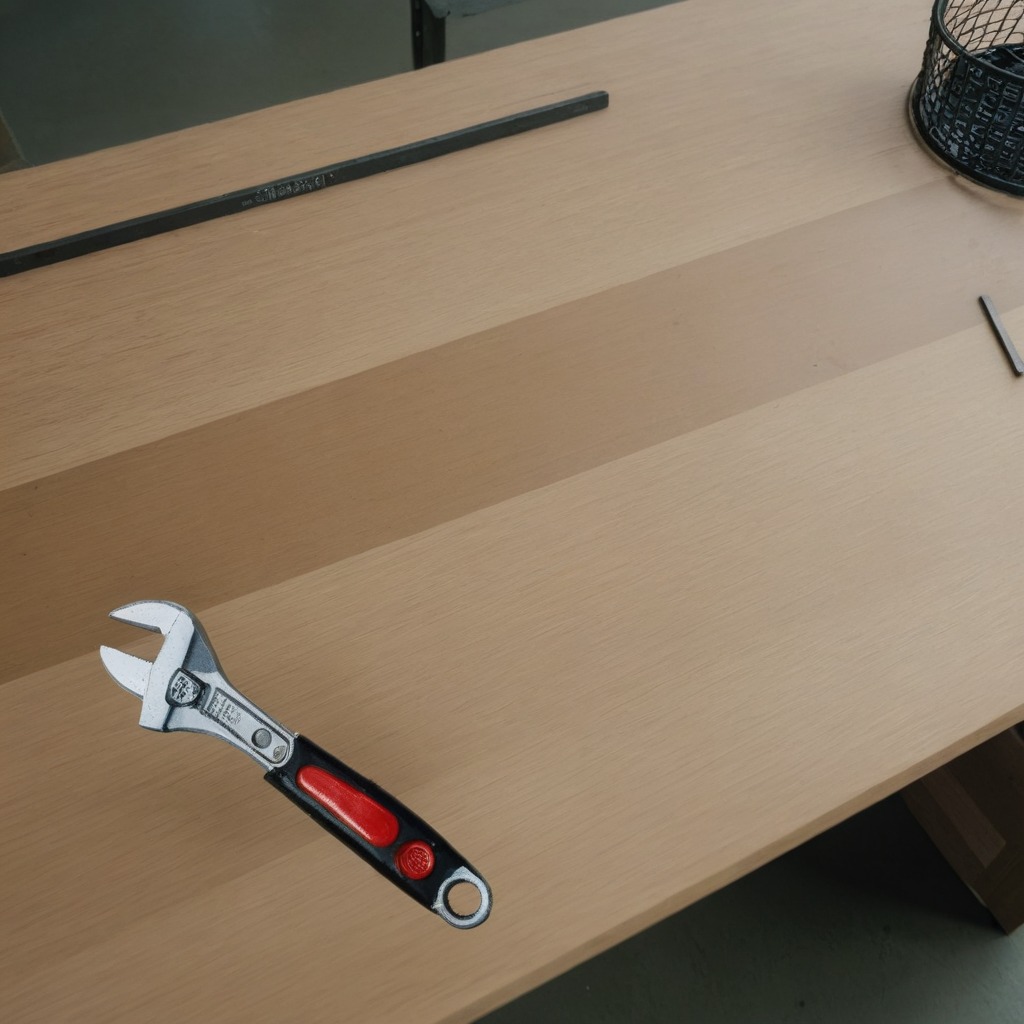
An wrench is lying on the workbench inside a coastal fishing gear workshop.